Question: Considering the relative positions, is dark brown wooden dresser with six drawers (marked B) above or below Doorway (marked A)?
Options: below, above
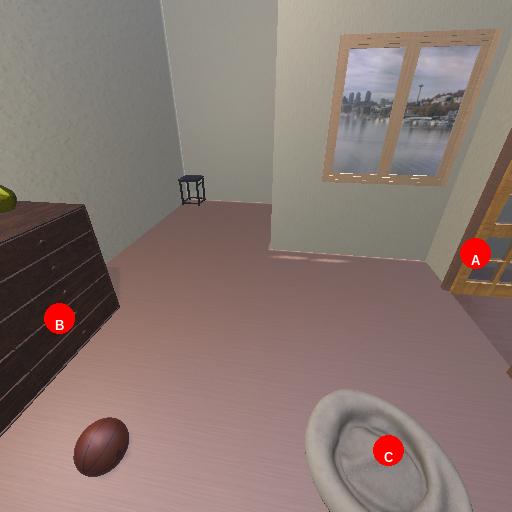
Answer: below